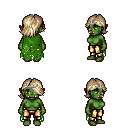
a pixel art fantasy rpg character, female body template, orc, green skin, green tattered cape, gold greaves, white blonde swoop hairstyle, silver tiara, four views (front, back, left, right), 2x2 character sprite sheet, small pixel art, hard edges, no anti-aliasing